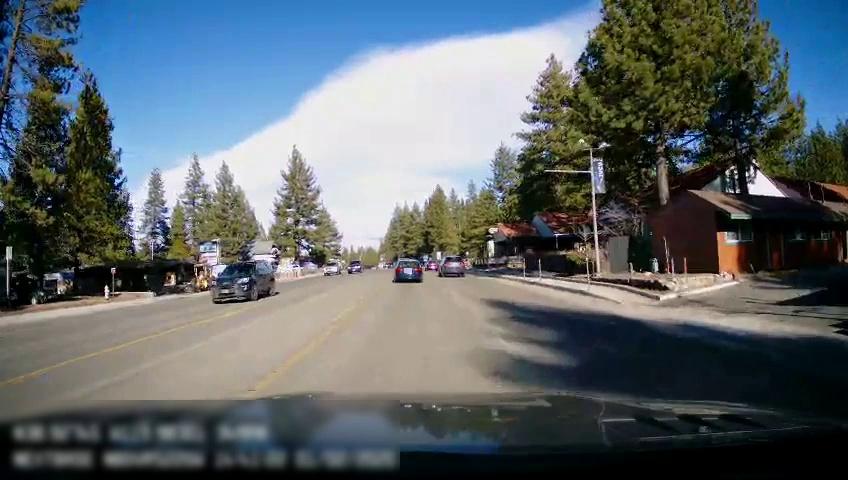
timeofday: Day
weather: Sunny
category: Drivable Space
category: Vehicles | Car
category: Vehicles | SUV
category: Vehicles | Car
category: Vehicles | SUV
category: Vehicles | SUV
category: Vehicles | SUV
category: Lanes | Opposite Lane
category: Lanes | Current Lane
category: Lanes | Opposite Lane